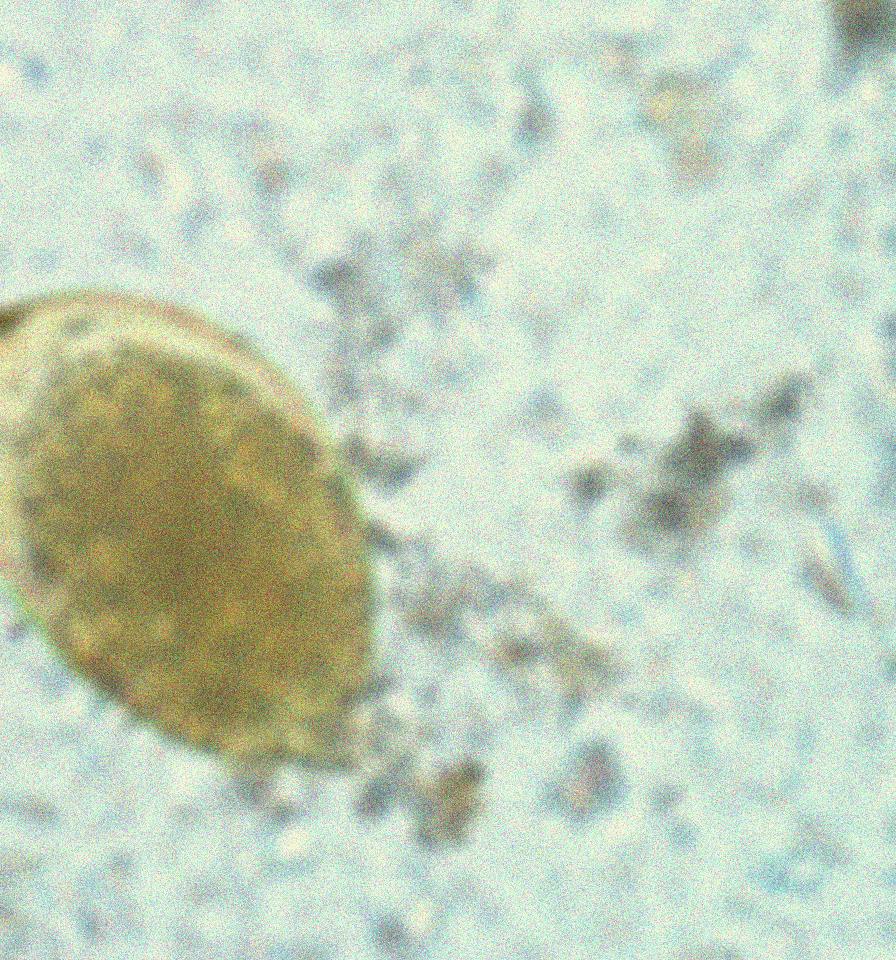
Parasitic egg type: Fasciolopsis buski